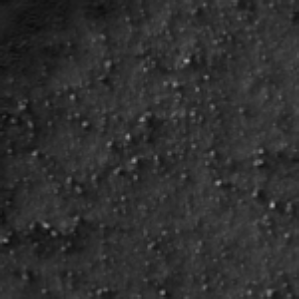
Label: frost